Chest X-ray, PA view. Patient: 15 years old, sex M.
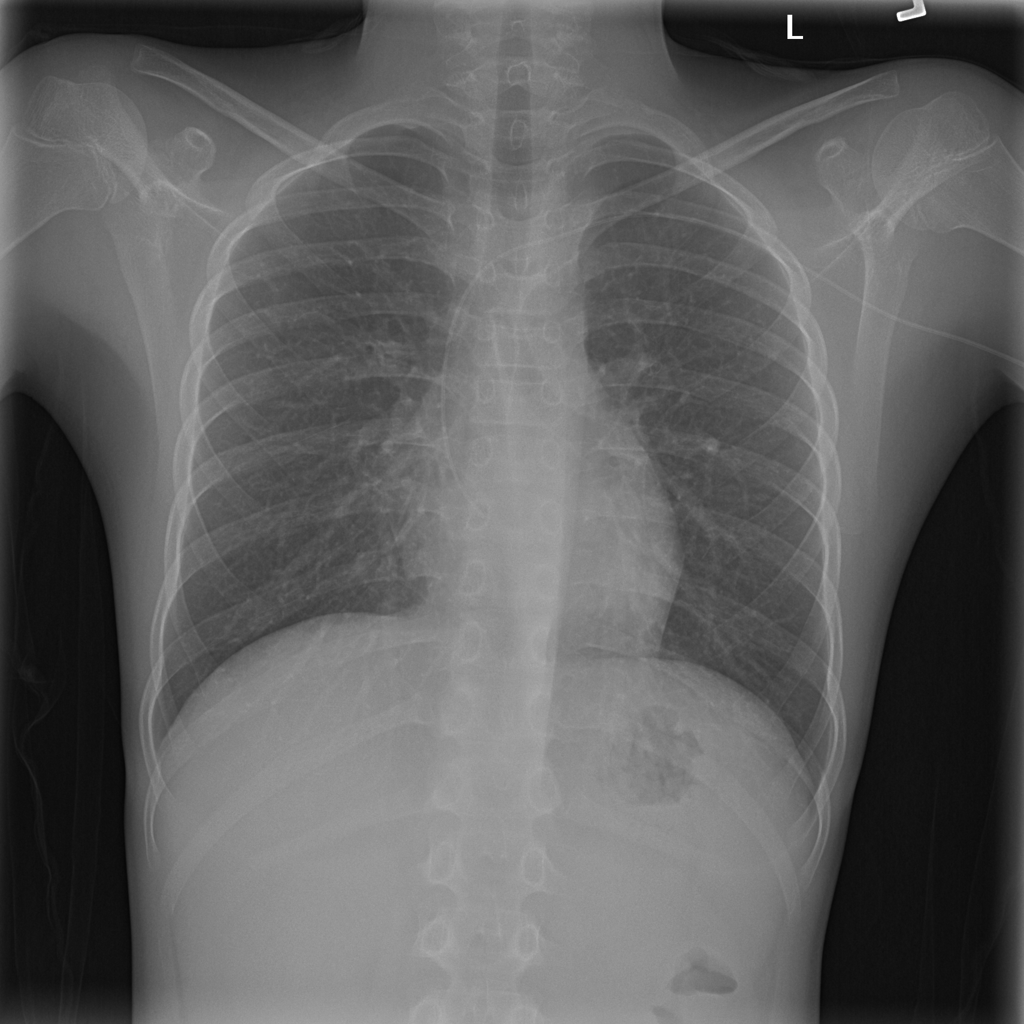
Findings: Cardiomegaly, Effusion